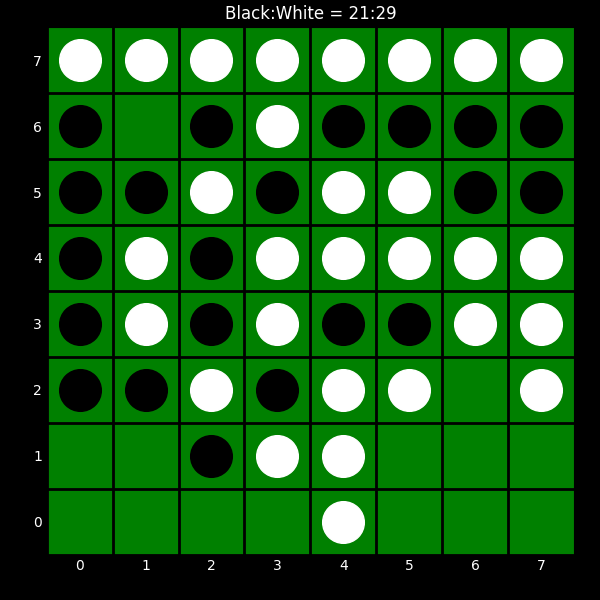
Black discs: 21
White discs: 29